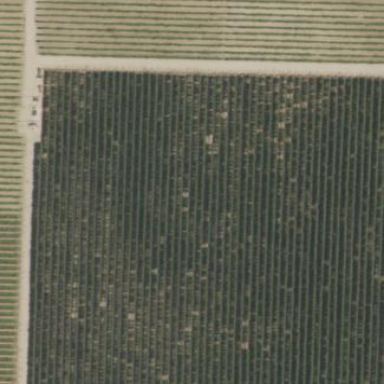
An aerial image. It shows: Beautiful vineyard in the countryside.